Field crop: maize
Growth stage: 2
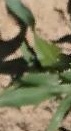
Species: maize